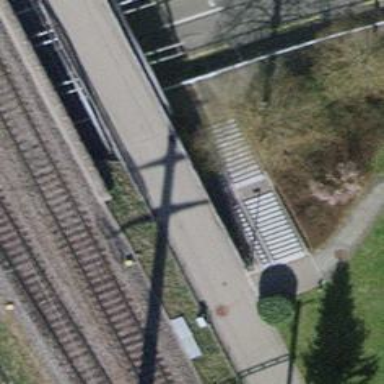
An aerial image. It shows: Cycleway bridge with asphalt surface.